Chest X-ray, PA view. Patient: 53 years old, sex M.
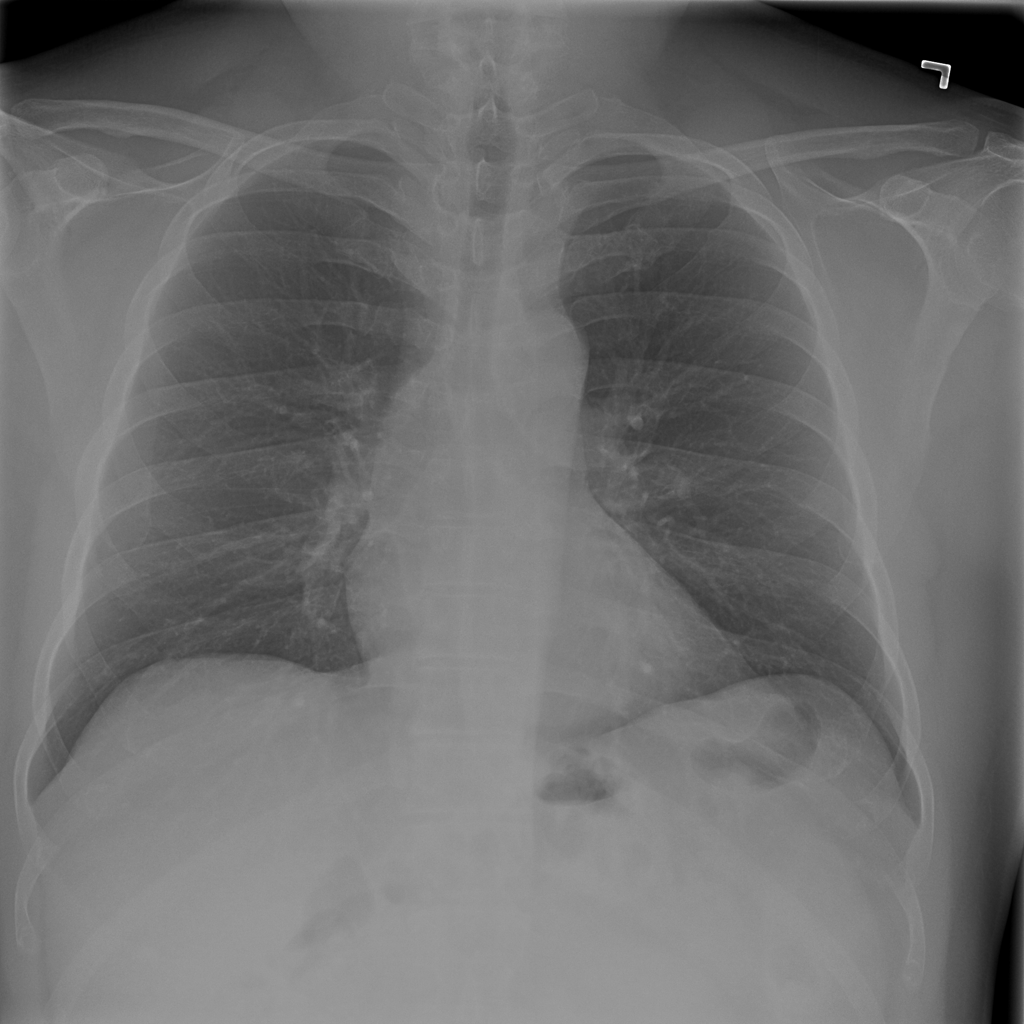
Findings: No Finding